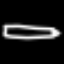
Label: pencil